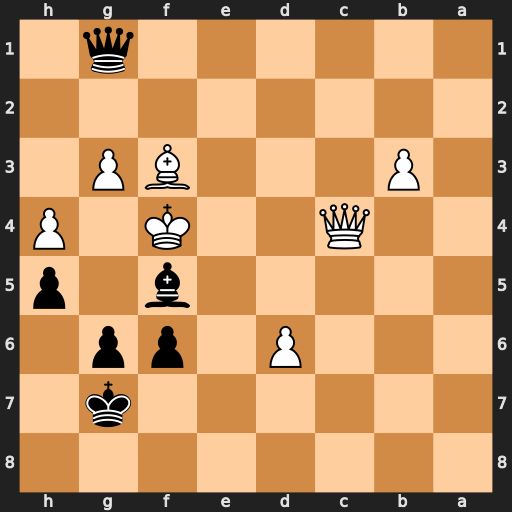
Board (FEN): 8/6k1/3P1pp1/5b1p/2Q2K1P/1P3BP1/8/6q1
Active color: b
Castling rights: -
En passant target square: -
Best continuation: Qe1 Qe2 Qc1+ Qe3 g5+ hxg5 fxg5+ Kxf5 Qxe3